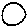
Label: circle